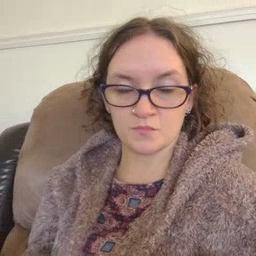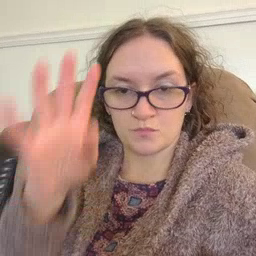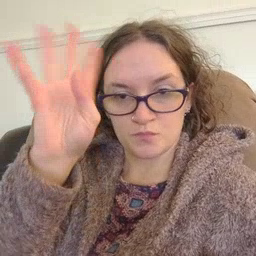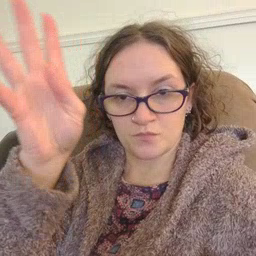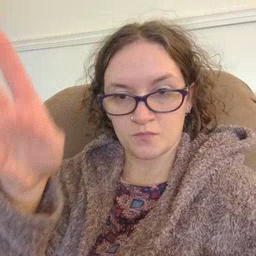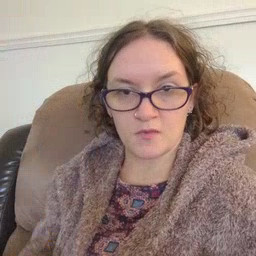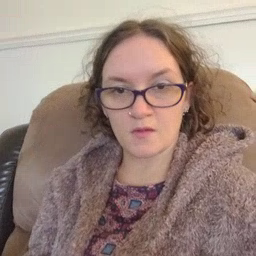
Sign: pretend